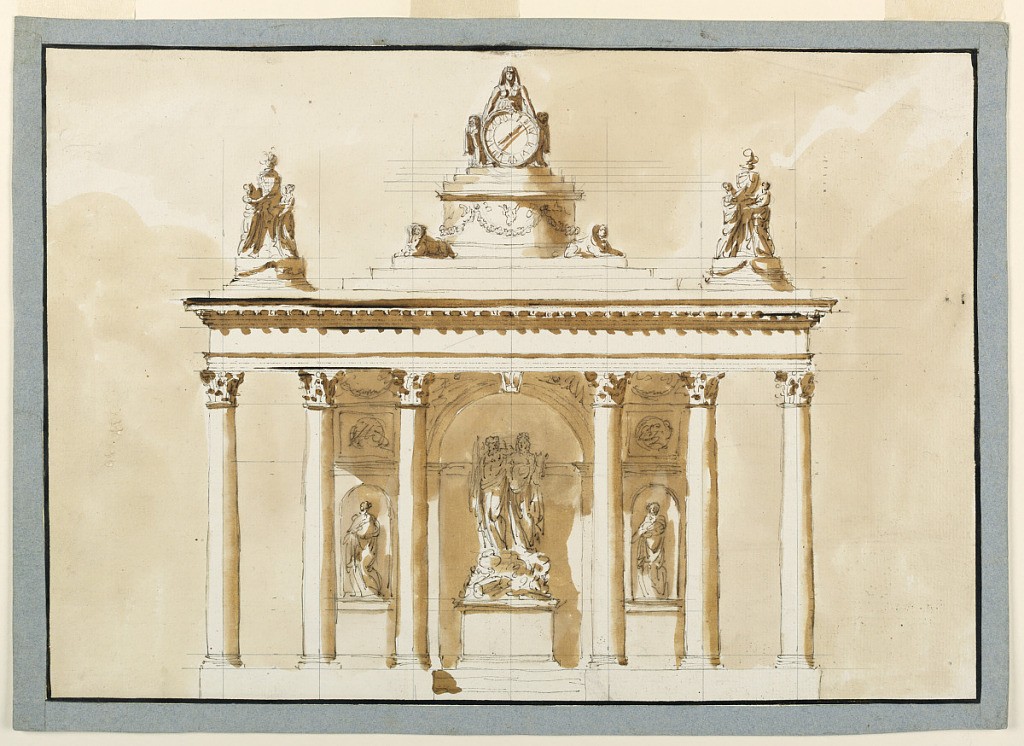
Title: Design for a Sepulchral Crest or Timepiece
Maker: Giuseppe Barberi, Italian, 1746–1809
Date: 1746–1809
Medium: Pen and brown ink, brush and brown wash, graphite on off-white laid paper
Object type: Drawing
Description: Design for a Sepulchral Crest or Timepiece.